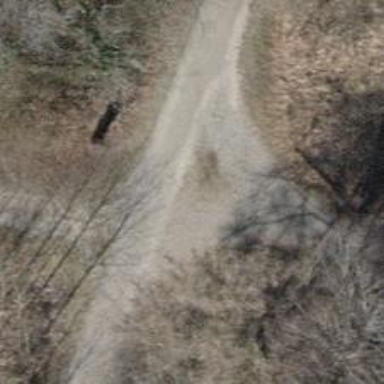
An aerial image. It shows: Gravel track with grade2 quality.